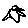
Label: bird